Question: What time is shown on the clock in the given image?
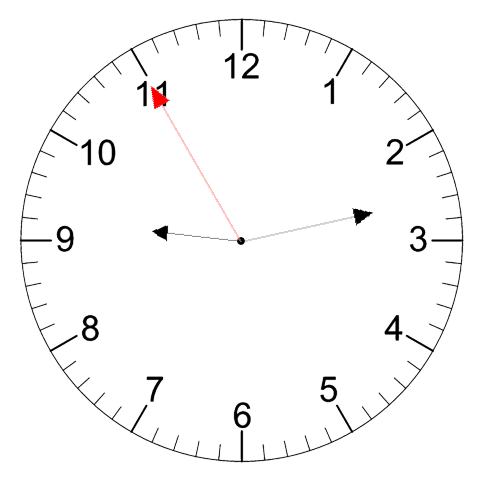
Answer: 09:12:55